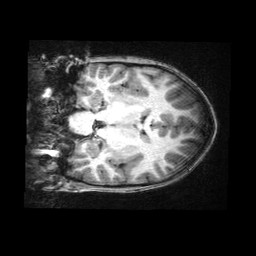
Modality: T1w
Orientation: coronal
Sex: male